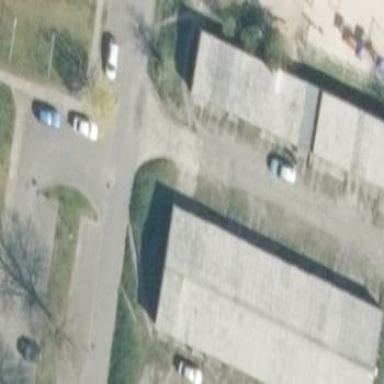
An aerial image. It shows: Group of garages.